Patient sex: M
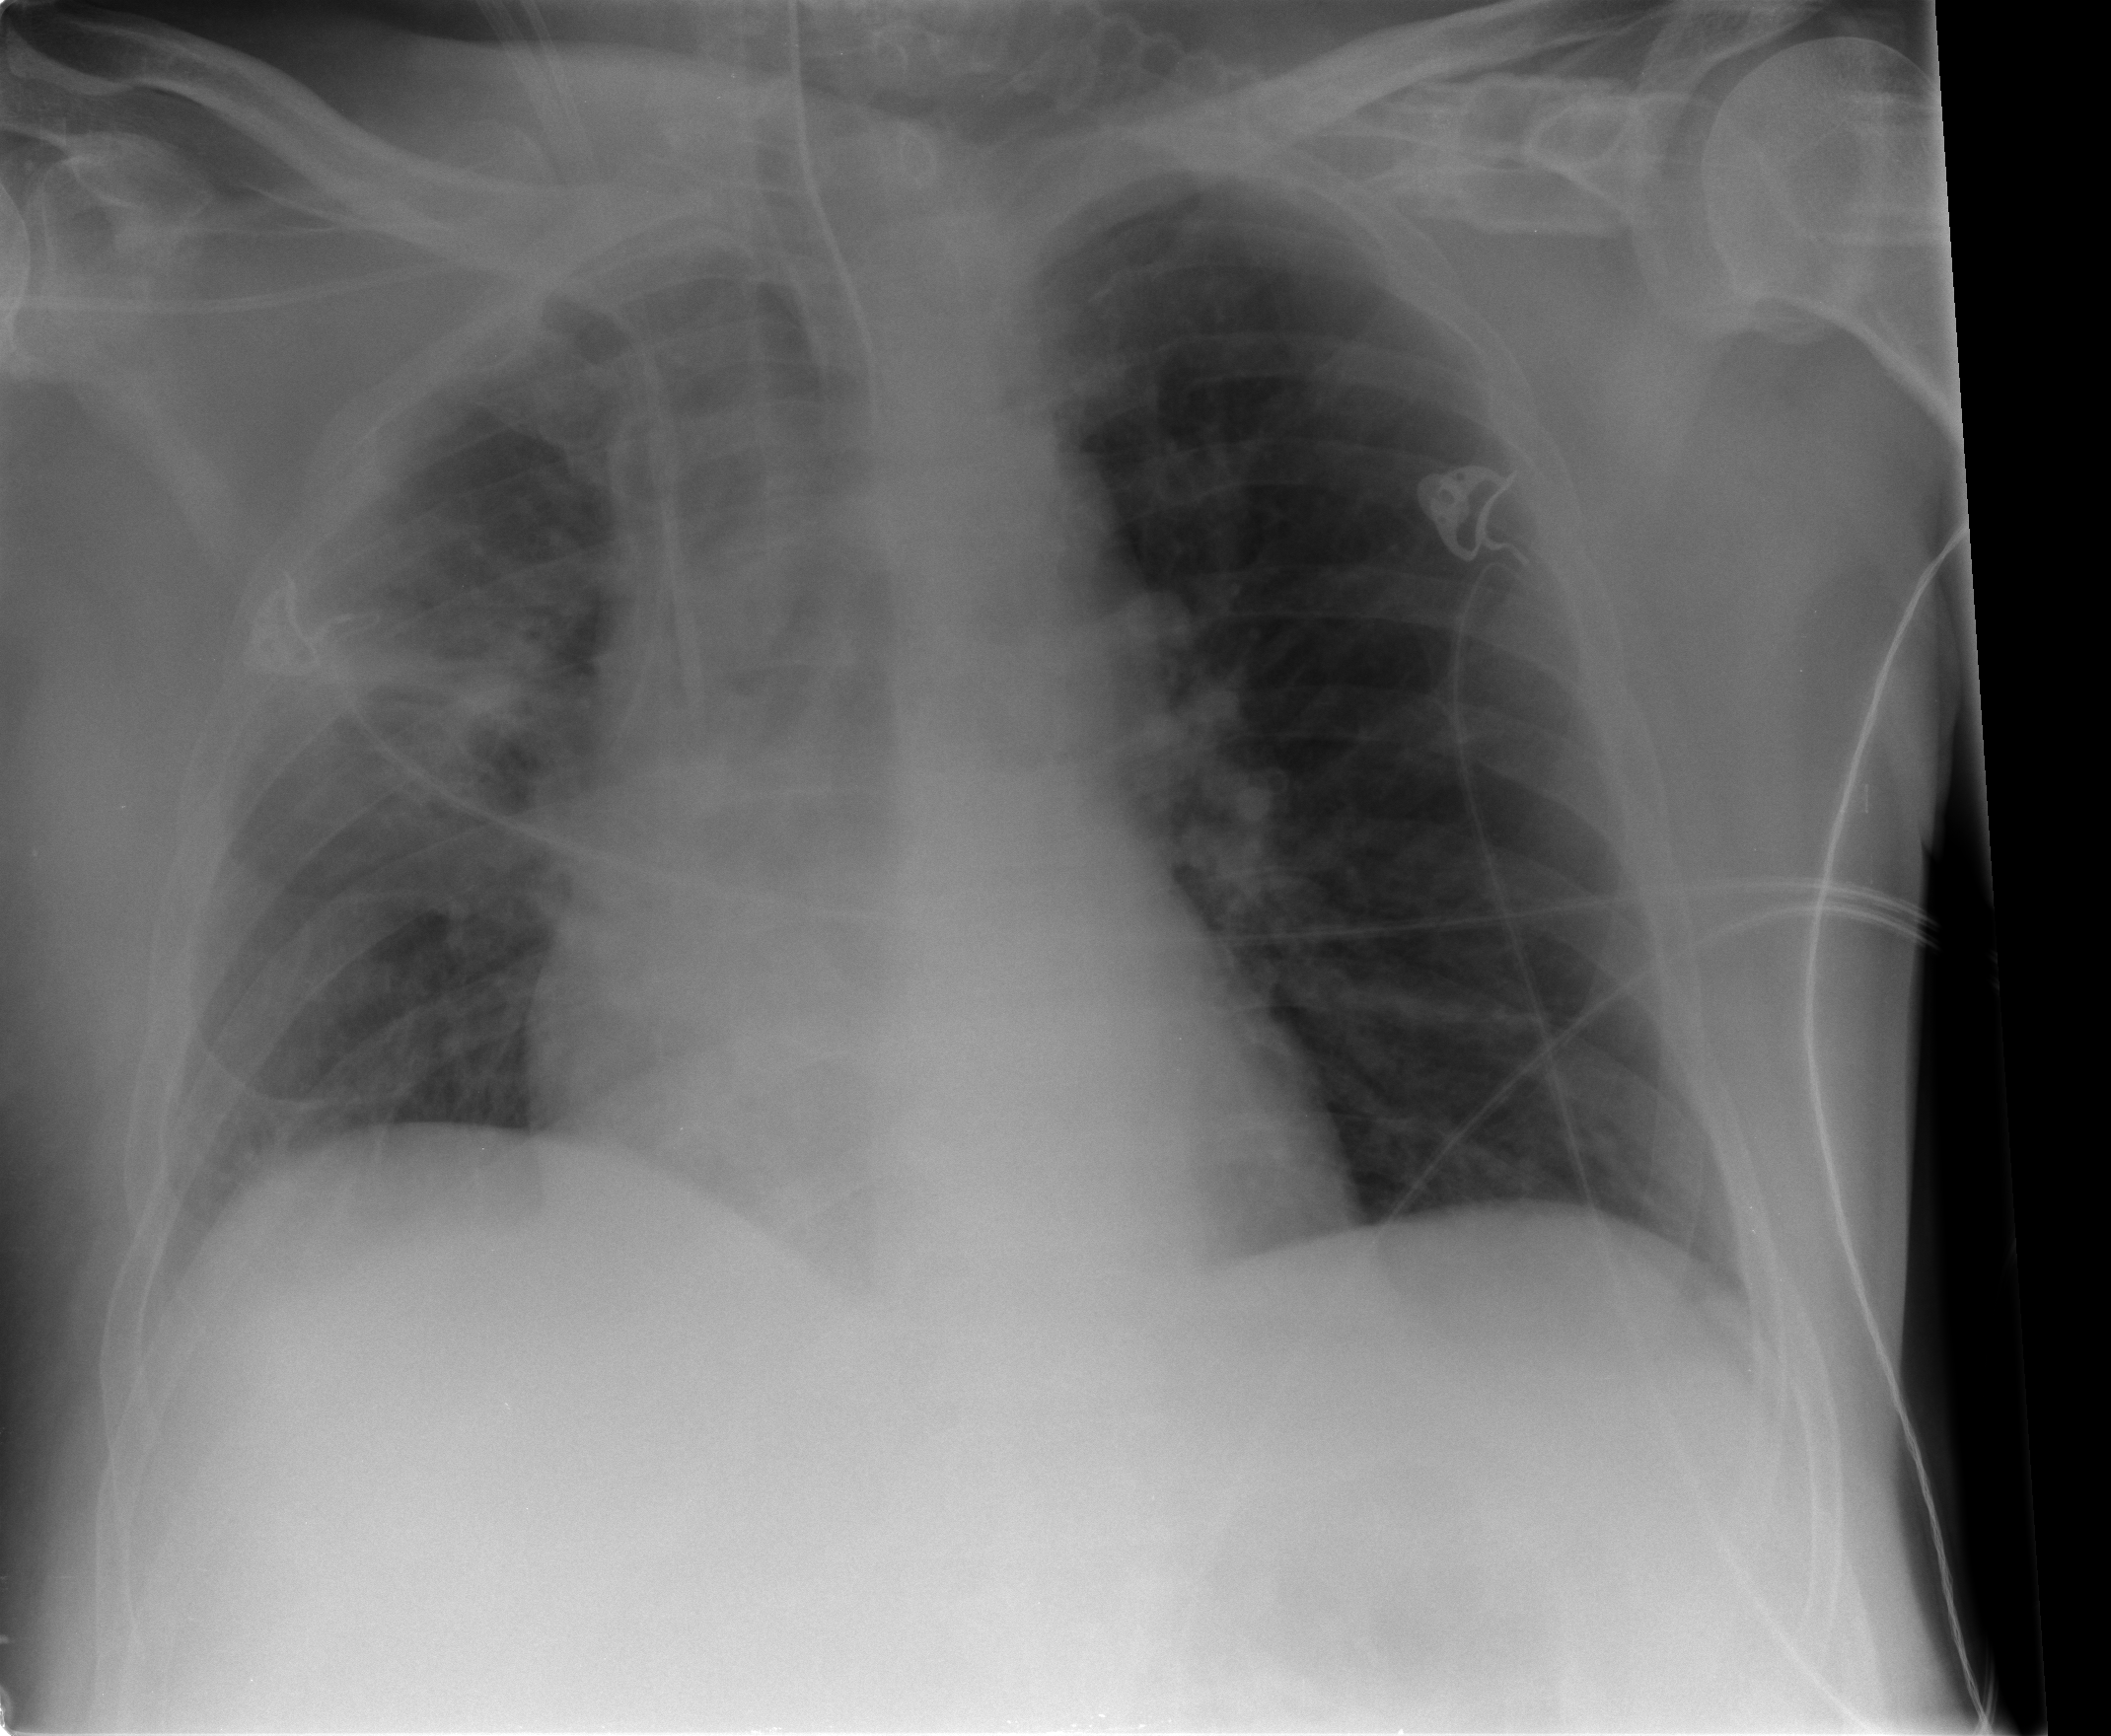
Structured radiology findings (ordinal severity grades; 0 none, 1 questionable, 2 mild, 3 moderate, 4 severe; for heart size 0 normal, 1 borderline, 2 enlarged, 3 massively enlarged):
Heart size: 2
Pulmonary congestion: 2
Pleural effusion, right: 0
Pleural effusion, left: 0
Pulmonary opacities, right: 2
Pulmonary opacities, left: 0
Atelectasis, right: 2
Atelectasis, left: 0